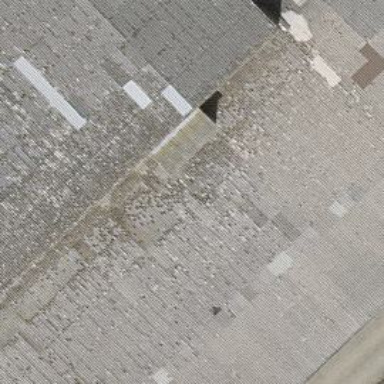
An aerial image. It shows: Farm building.